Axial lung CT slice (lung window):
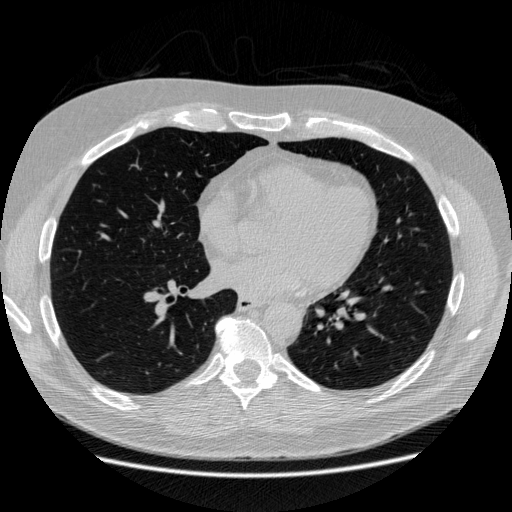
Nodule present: no